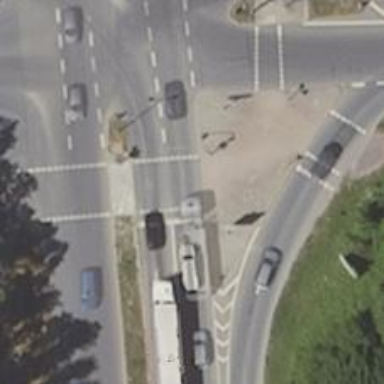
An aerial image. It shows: Road crossing with traffic signals.